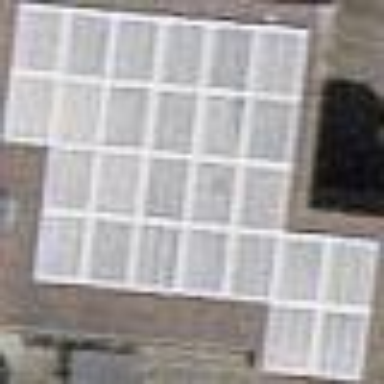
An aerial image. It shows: Solar power generator using photovoltaic method with solar photovoltaic panel types.